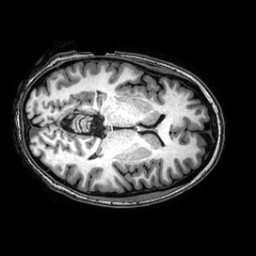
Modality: T1w
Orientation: axial
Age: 19
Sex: female